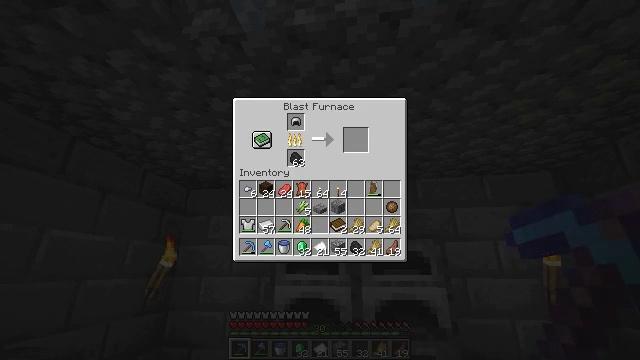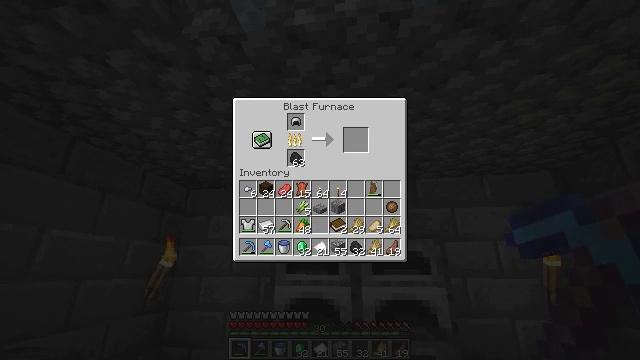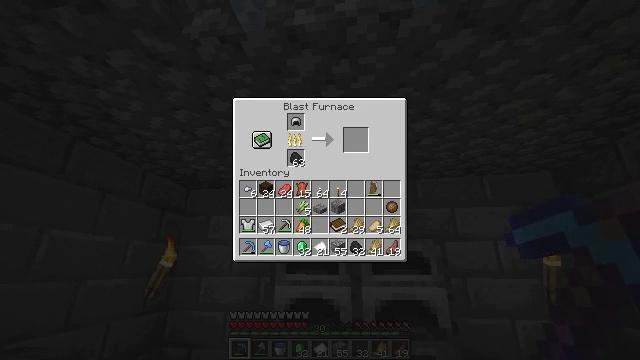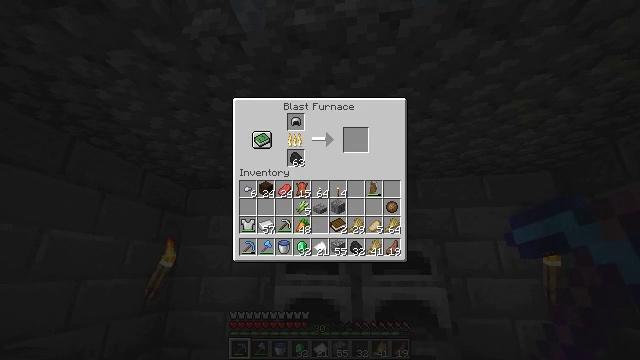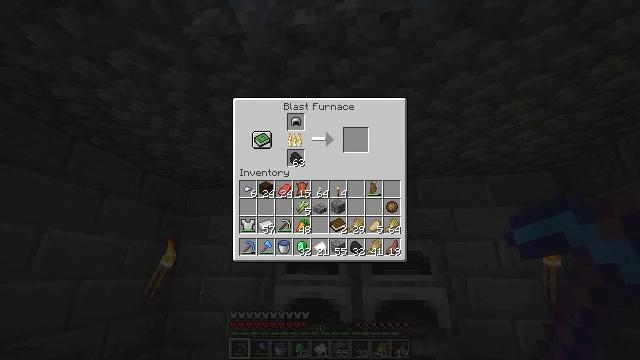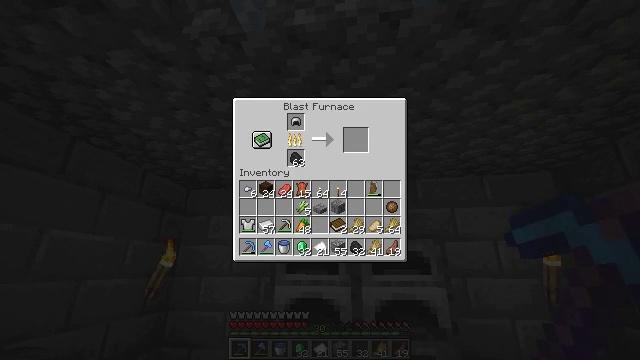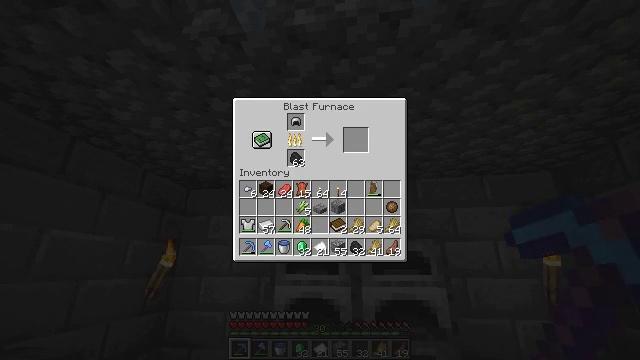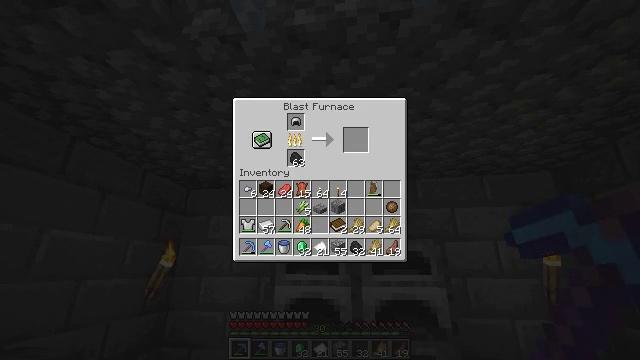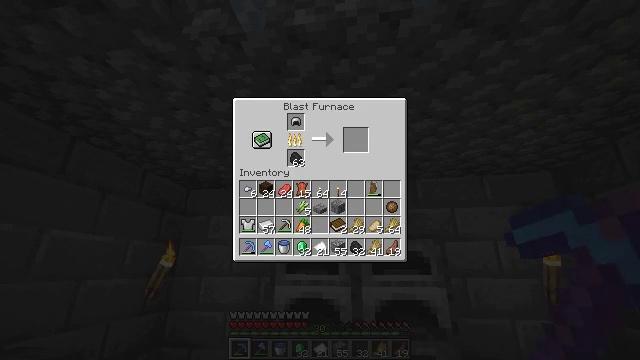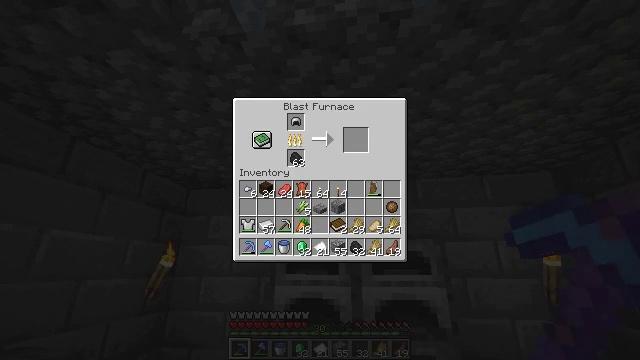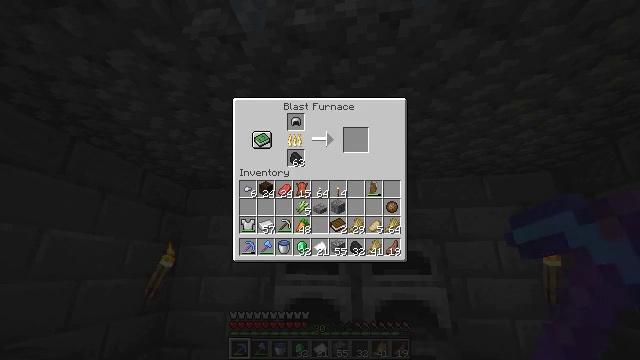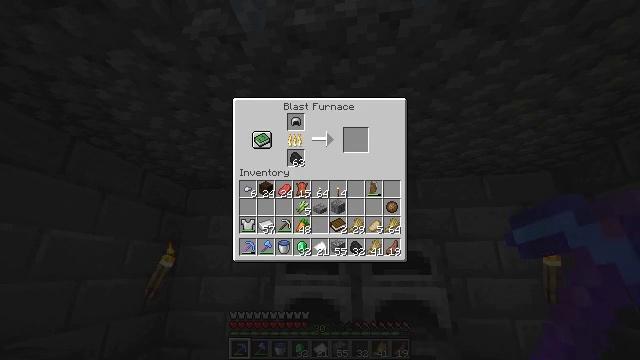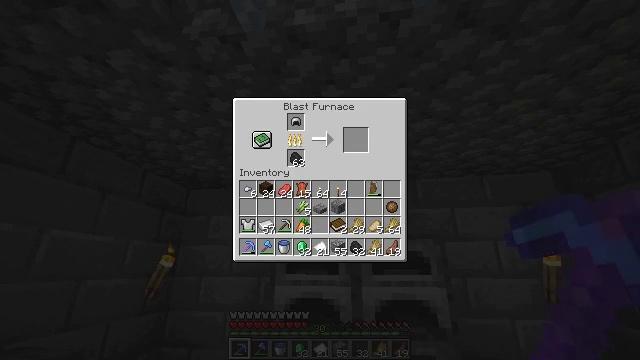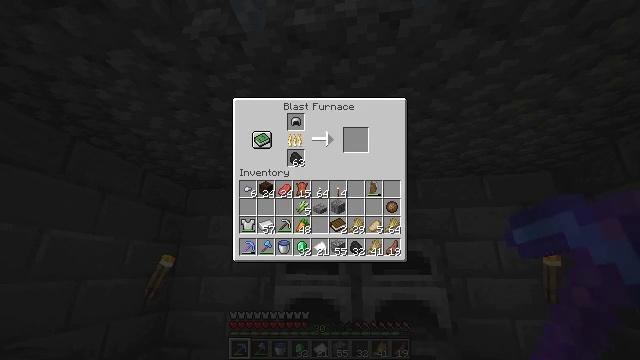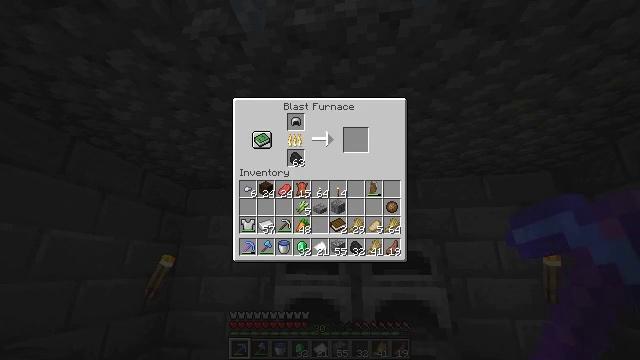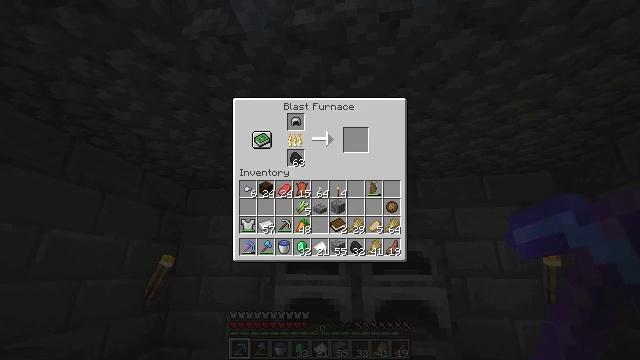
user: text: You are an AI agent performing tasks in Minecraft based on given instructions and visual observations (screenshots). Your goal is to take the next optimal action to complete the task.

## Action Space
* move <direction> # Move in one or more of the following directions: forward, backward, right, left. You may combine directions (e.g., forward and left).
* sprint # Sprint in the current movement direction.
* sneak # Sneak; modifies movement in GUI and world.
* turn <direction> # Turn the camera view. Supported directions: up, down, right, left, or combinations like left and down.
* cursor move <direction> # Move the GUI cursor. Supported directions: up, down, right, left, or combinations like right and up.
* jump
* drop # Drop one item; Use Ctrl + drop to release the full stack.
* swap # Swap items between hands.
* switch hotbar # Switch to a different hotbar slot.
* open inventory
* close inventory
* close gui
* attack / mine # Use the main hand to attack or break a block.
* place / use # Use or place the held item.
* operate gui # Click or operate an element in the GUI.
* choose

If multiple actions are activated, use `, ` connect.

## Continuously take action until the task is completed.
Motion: motion action
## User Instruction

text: With iron ingot, craft iron nugget.
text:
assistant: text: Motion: no_op
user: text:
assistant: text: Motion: no_op
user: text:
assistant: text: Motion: no_op
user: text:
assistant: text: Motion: no_op
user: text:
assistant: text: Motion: no_op
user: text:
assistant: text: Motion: no_op
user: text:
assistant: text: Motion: no_op
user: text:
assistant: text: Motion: no_op
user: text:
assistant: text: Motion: no_op
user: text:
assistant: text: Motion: no_op
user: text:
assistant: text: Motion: no_op
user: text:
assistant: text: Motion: no_op
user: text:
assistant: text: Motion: no_op
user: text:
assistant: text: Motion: no_op
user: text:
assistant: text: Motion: no_op
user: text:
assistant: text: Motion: no_op
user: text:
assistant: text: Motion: no_op
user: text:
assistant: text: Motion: no_op
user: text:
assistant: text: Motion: no_op
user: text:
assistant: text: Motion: no_op
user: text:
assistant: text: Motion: no_op
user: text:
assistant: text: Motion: no_op
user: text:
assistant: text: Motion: no_op
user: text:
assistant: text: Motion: no_op
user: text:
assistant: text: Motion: no_op
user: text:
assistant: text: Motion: no_op
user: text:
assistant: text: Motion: no_op
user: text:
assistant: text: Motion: no_op
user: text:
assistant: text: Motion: no_op
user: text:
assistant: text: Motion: no_op